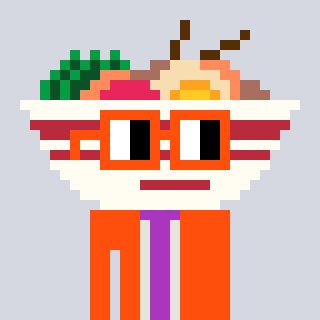
a pixel art character with square orange glasses, a noodles-shaped head and a orange-colored body on a cool background